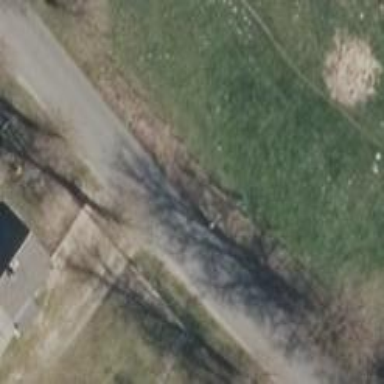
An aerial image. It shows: Row of deciduous trees.